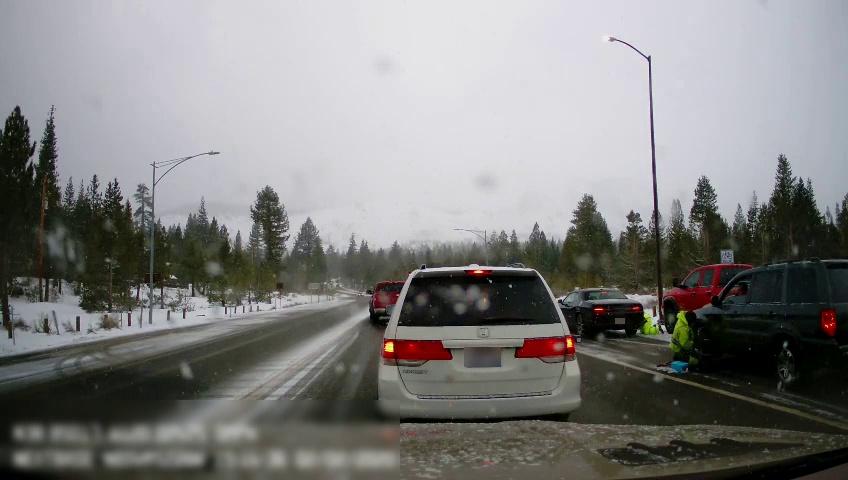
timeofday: Day
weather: Snowy
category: Drivable Space
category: Vehicles | Van
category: Vehicles | SUV
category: Vehicles | Truck
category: Pedestrians
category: Pedestrians
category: Vehicles | Car
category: Vehicles | Truck
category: Lanes | Current Lane
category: Lanes | Alternate Lane
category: Lanes | Alternate Lane
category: Lanes | Alternate Lane
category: Traffic | Signs